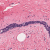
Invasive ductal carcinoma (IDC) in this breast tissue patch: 0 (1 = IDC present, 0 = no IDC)